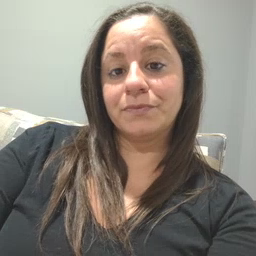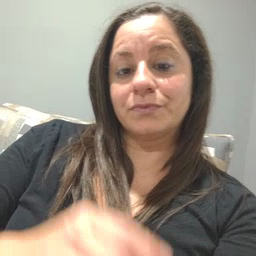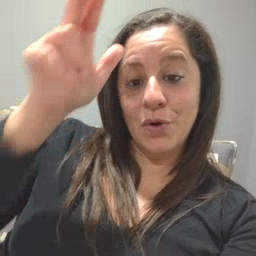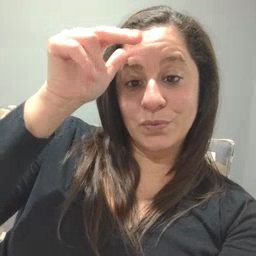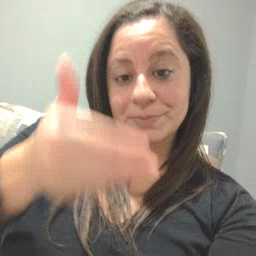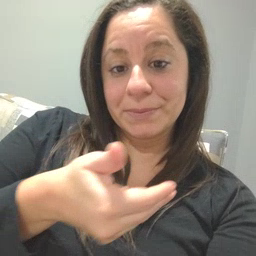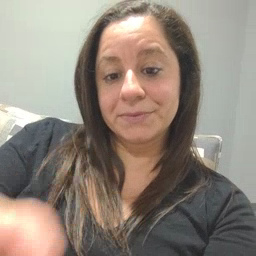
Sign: donkey